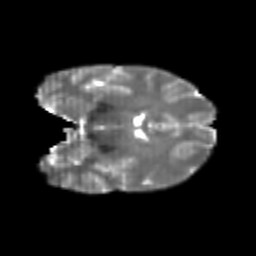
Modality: T2w
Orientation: coronal
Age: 21
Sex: female
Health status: healthy
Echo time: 0.074 s